Field crop: tomato
Growth stage: 2
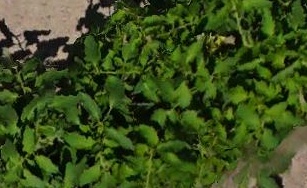
Species: tomato